Field crop: tomato
Growth stage: 2
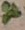
Species: solanum